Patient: sex F, age 71
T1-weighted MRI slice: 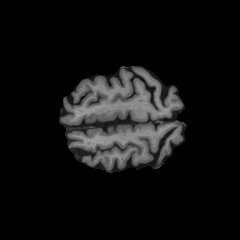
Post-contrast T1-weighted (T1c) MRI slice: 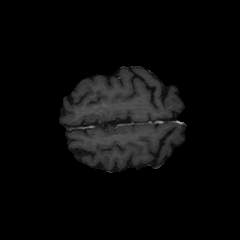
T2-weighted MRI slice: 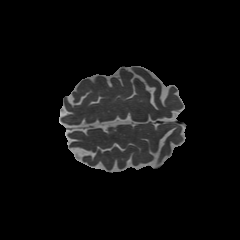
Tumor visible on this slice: no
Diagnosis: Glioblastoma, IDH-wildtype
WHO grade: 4